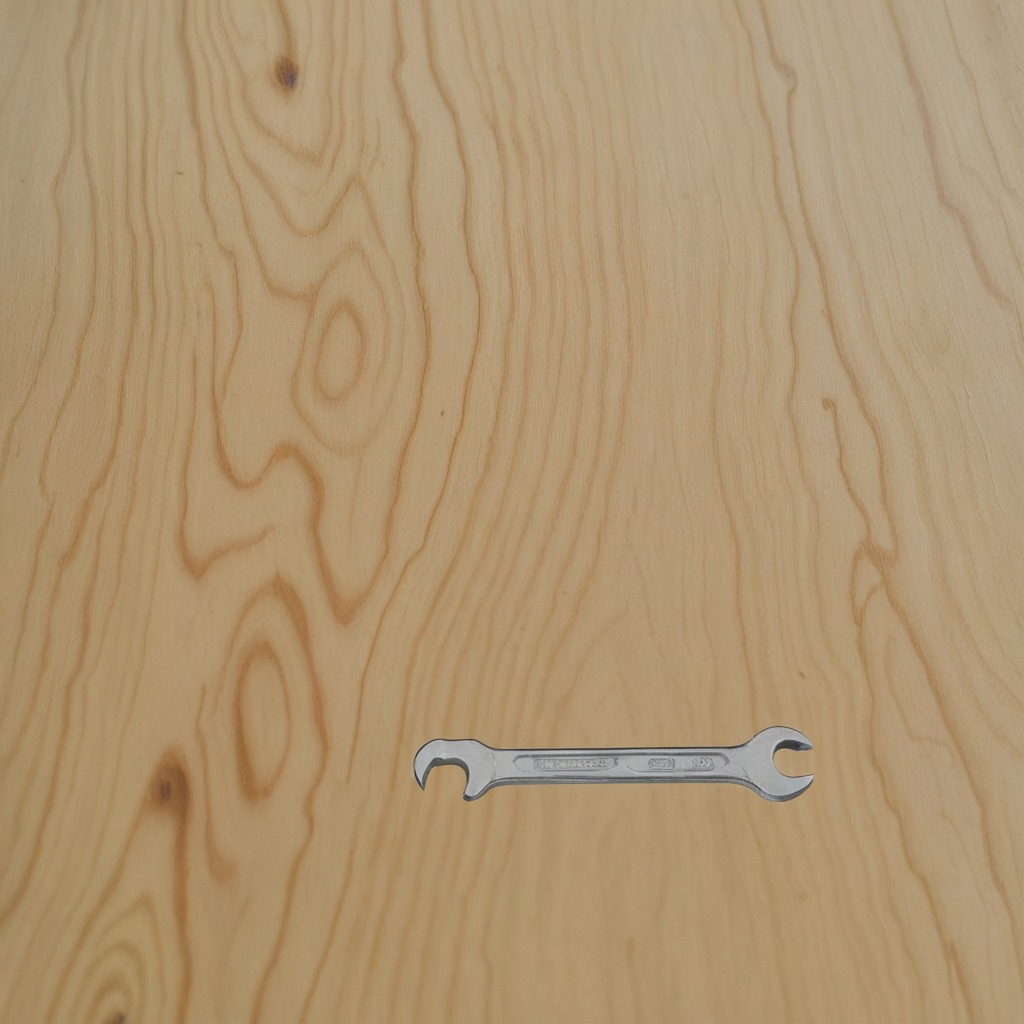
A wrench lies on the plywood surface in a paint workshop lit by afternoon window light.